Question: I have an 'NSArrayController' which is bound to my 'NSTableView'. The table view has the standard '+ / -' buttons.
When I press the '+' button which triggers the 'add:' action of the 'NSArrayController' the new item in the list will automatically be selected, which prevents the user from editing the text in a 'NSTextField' inside of the cell.
In IB the selection property of the table view 'multiple' is not checked so multiple-selection shouldn't even possible and is also not possible "by hand".
I had to change the 'Highlight' to 'None' to work around the problem but now I am no longer able to delete individual columns, which is kind of fine in my case, but I am wondering how this could be solved, ideally without implementing a delegate (I prefer to just hook up stuff with the bindings for such a standard case).

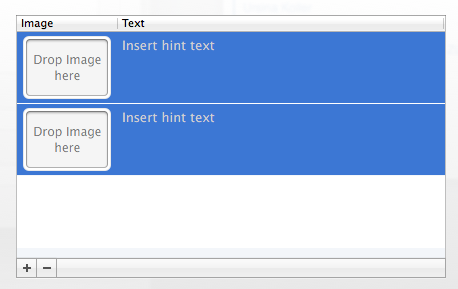
Answer: If I understand correctly, every time you add an item to the NSArraycontroller, it gets selected in the <URL> of the NSArraycontroller? You also have to uncheck "selectInsertedObjects".